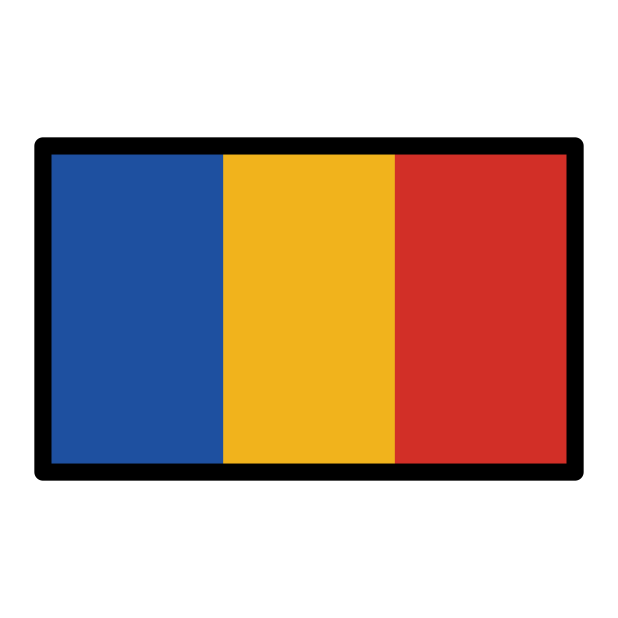
flag: Chad